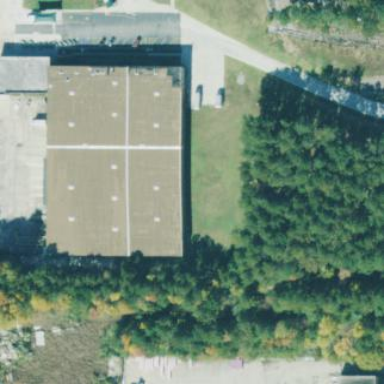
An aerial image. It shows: Storage rental shop located in building.